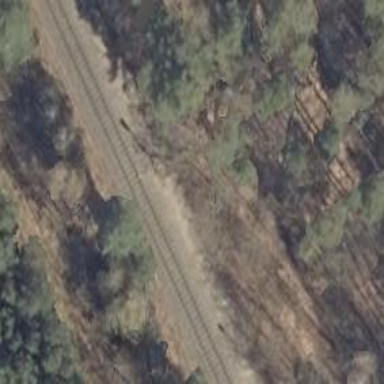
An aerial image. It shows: Railway signal.